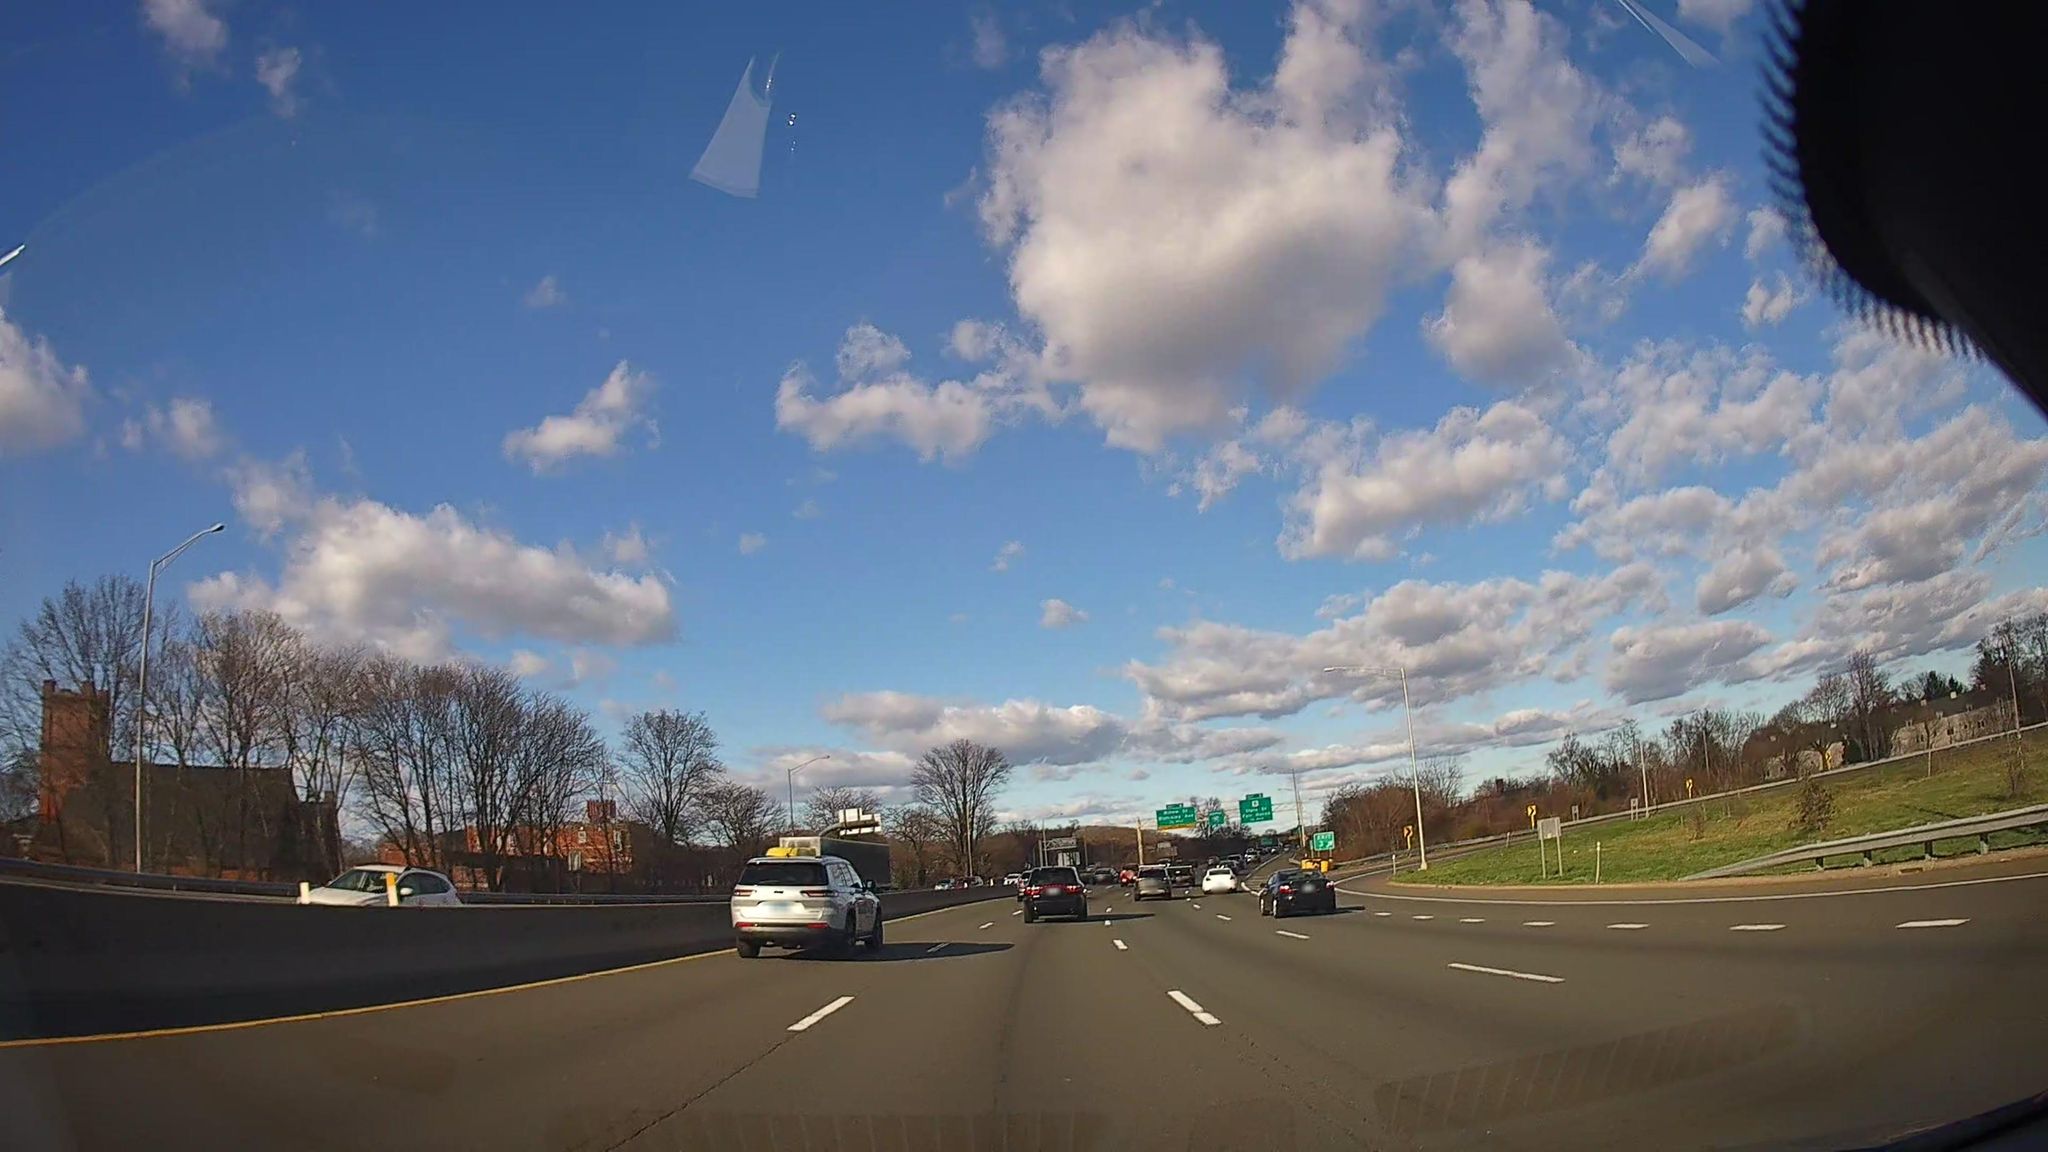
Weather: clear
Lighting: day
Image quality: good
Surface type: driving surface
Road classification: motorway
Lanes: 4
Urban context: urban centre
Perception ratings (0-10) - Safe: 1.86, Lively: 3.69, Beautiful: 7.14, Boring: 1.53, Depressing: 1.11, Wealthy: 4.56